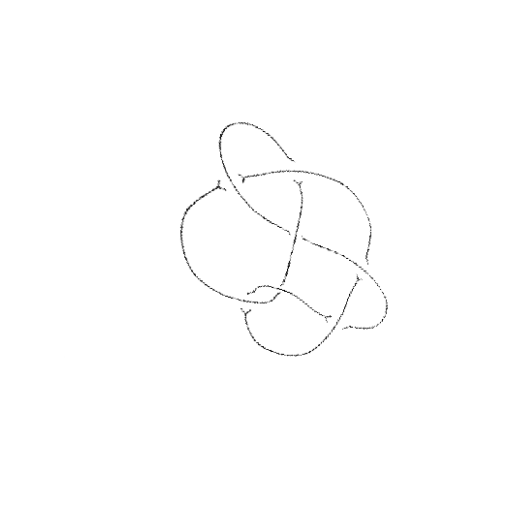
Crossing number: 7